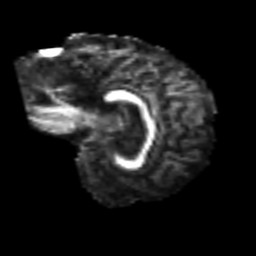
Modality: FA
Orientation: sagittal
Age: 53
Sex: male
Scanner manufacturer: siemens
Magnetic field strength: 3 T
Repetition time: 4.987 s
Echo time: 0.0792 s